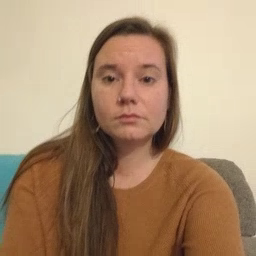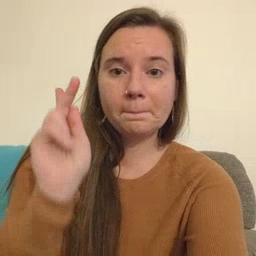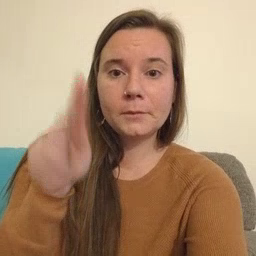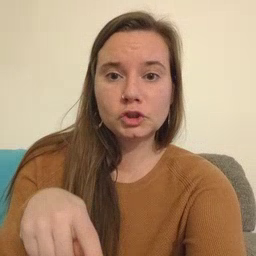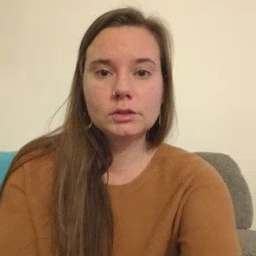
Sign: person